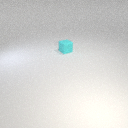
small cyan rubber cube